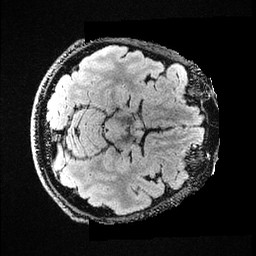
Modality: FLAIR
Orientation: axial
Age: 37
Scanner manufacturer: ge
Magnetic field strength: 3 T
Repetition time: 4.802 s
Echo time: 0.1172 s